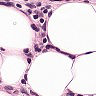
Metastatic tissue present: yes